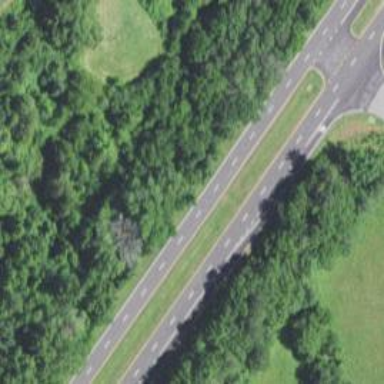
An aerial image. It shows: Primary highway that functions as expressway.